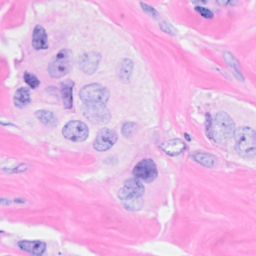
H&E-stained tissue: Breast